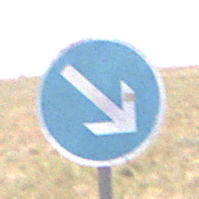
Verkehrszeichen: VorgeschriebeneVorbeifahrtRechts
Umgebung: Outdoor, Nature
Tageszeit: Midday
Wetter: PartlyCloudy
Licht: Natural
Jahreszeit: NotSpecified
Kontrast: HighContrast